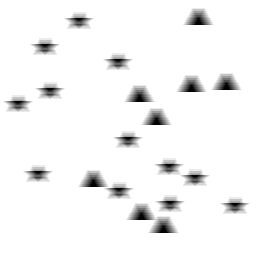
Squares: 0
Triangles: 8
Stars: 12
Total shapes: 20